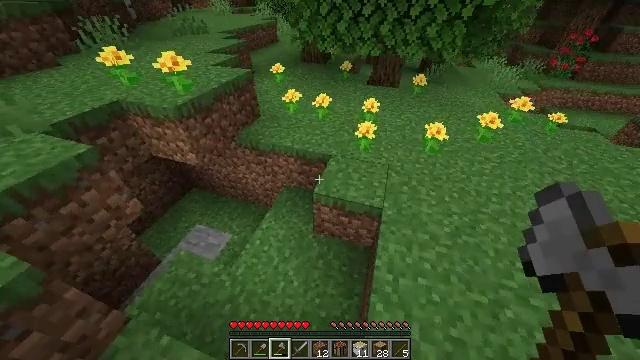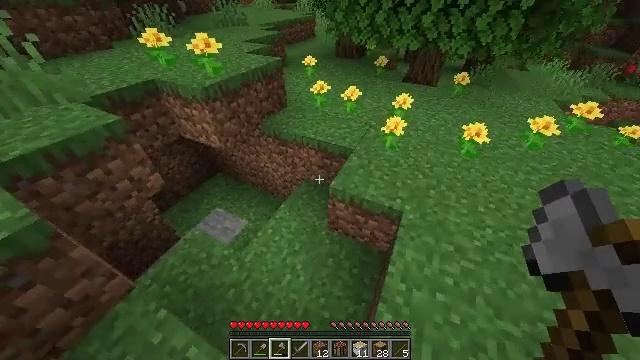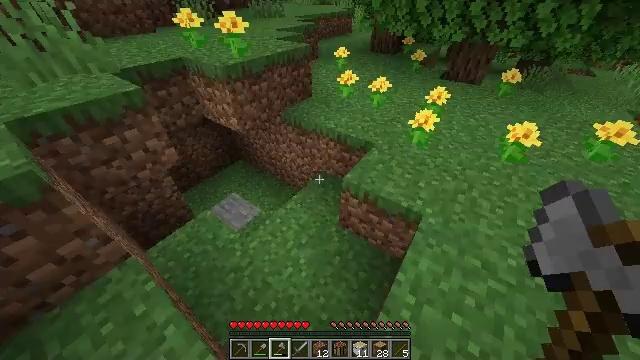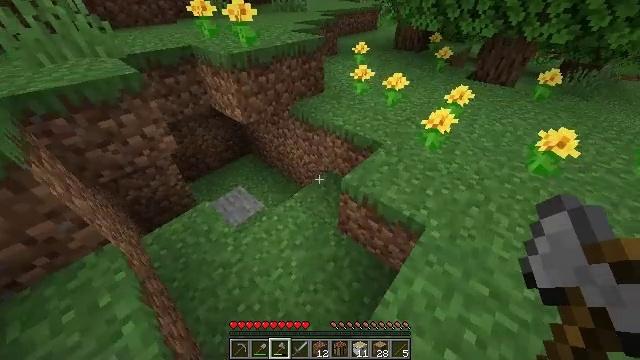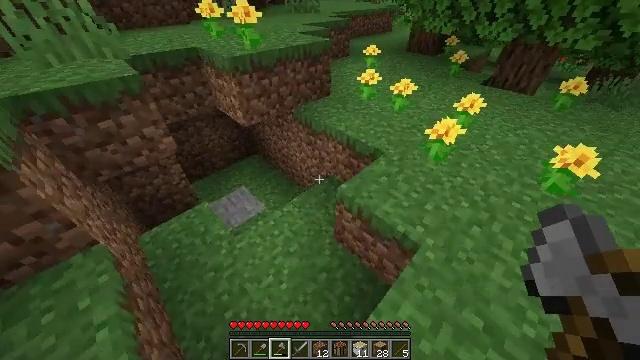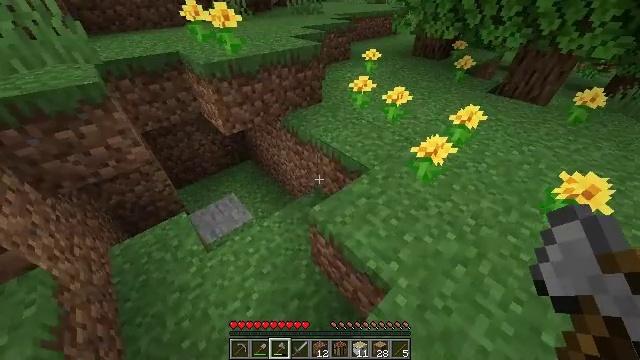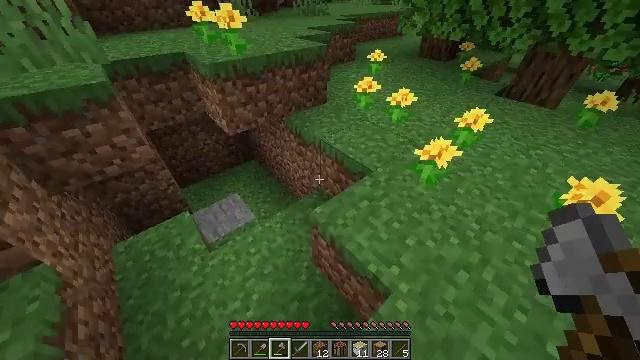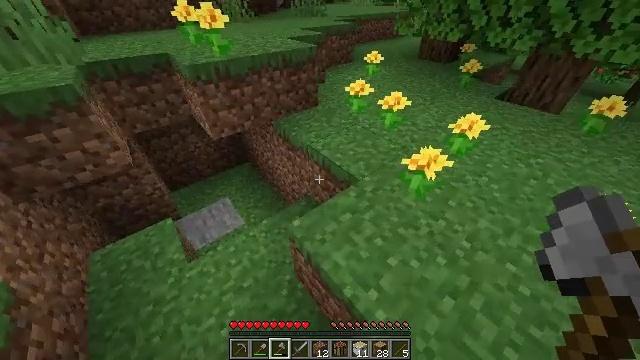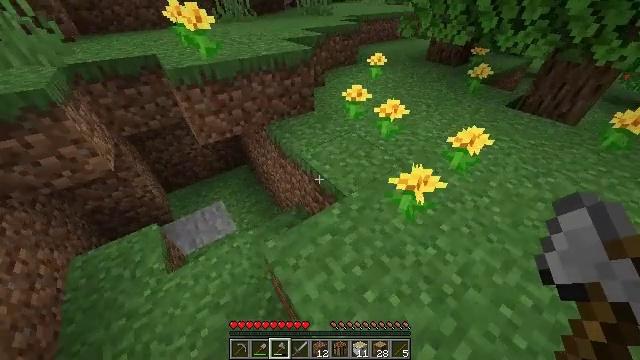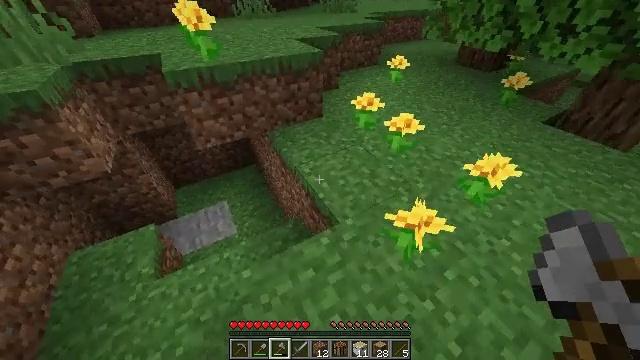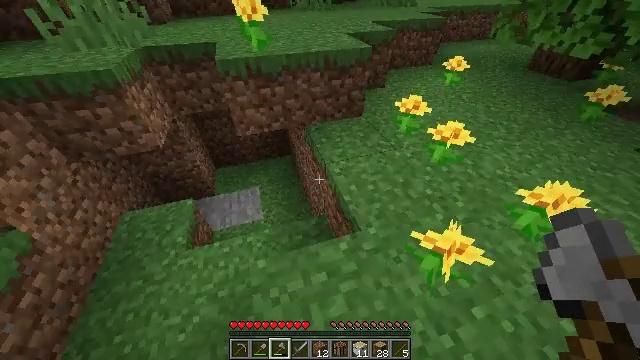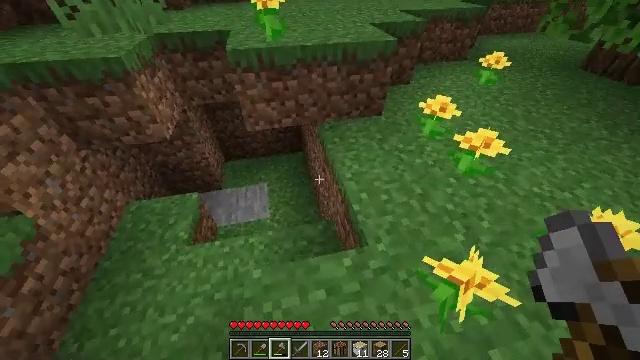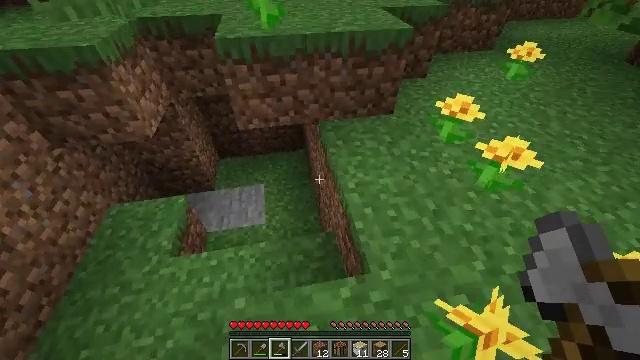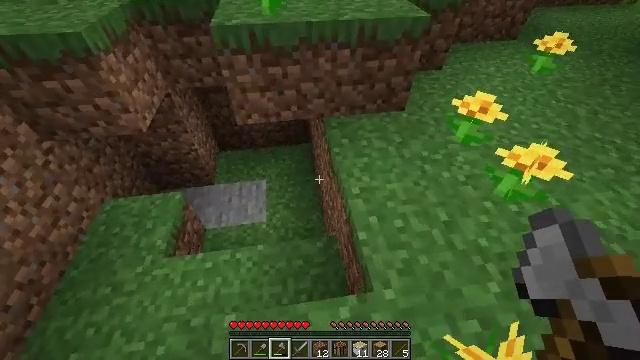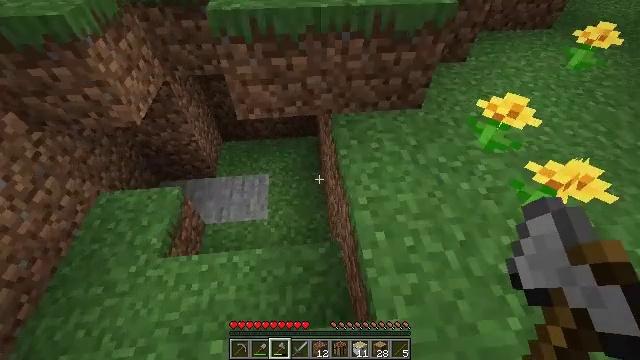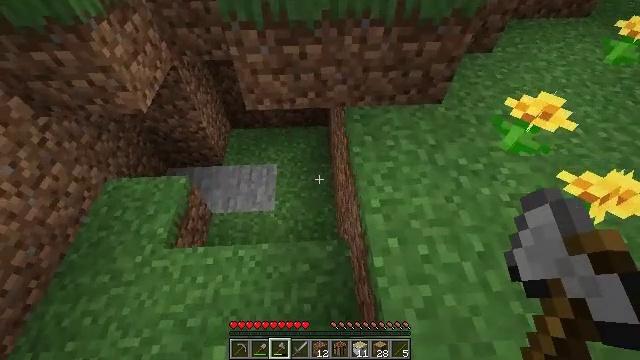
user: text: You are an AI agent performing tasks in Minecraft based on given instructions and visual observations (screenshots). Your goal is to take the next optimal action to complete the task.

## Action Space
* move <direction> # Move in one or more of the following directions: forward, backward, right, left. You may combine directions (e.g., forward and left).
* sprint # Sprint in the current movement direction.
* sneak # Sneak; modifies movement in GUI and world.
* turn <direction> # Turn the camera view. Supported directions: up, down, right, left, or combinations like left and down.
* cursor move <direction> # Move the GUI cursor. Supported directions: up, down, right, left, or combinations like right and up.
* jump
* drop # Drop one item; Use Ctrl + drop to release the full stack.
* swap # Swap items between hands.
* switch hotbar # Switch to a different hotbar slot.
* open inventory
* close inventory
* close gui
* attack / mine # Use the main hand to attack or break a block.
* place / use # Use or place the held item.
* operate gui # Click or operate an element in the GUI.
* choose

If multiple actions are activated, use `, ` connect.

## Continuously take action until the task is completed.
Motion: motion action
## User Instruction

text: Break oak leaves from the trees.
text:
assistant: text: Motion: move forward and move right, sprint, turn left
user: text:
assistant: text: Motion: move forward and move right, sprint, turn left
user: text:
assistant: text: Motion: move forward and move right, sprint, turn left
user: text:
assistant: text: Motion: move forward and move right, sprint, turn left
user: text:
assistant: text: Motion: move forward and move right, turn left
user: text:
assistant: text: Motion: move forward and move right, turn left
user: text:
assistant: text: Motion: move forward and move right, turn left
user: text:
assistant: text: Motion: move forward and move right, turn left
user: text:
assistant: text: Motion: move forward, turn left
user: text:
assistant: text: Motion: turn left and down
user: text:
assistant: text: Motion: move forward, turn left
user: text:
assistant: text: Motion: move forward, turn left and down
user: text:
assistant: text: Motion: move forward, turn left and down
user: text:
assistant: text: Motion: move forward, turn left and down
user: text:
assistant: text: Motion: move forward and move left, turn left and down
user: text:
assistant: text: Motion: move forward and move left, turn left and down
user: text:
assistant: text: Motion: move forward and move left, turn down
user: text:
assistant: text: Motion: move forward and move left, turn down
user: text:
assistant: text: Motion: move forward and move left, turn right
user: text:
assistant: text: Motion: move forward
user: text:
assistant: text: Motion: no_op
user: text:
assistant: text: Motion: no_op
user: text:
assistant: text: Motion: move right, turn right and up
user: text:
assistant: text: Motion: move forward and move right, turn right and up
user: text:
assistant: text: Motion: move forward and move right, turn right and up
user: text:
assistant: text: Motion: move forward and move right, turn right and up
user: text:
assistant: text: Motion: move forward and move right, turn right and up, jump
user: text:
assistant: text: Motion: move forward and move right, turn up, jump
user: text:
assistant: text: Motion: move forward and move right, turn up, jump
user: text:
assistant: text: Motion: move forward and move right, jump